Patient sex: F
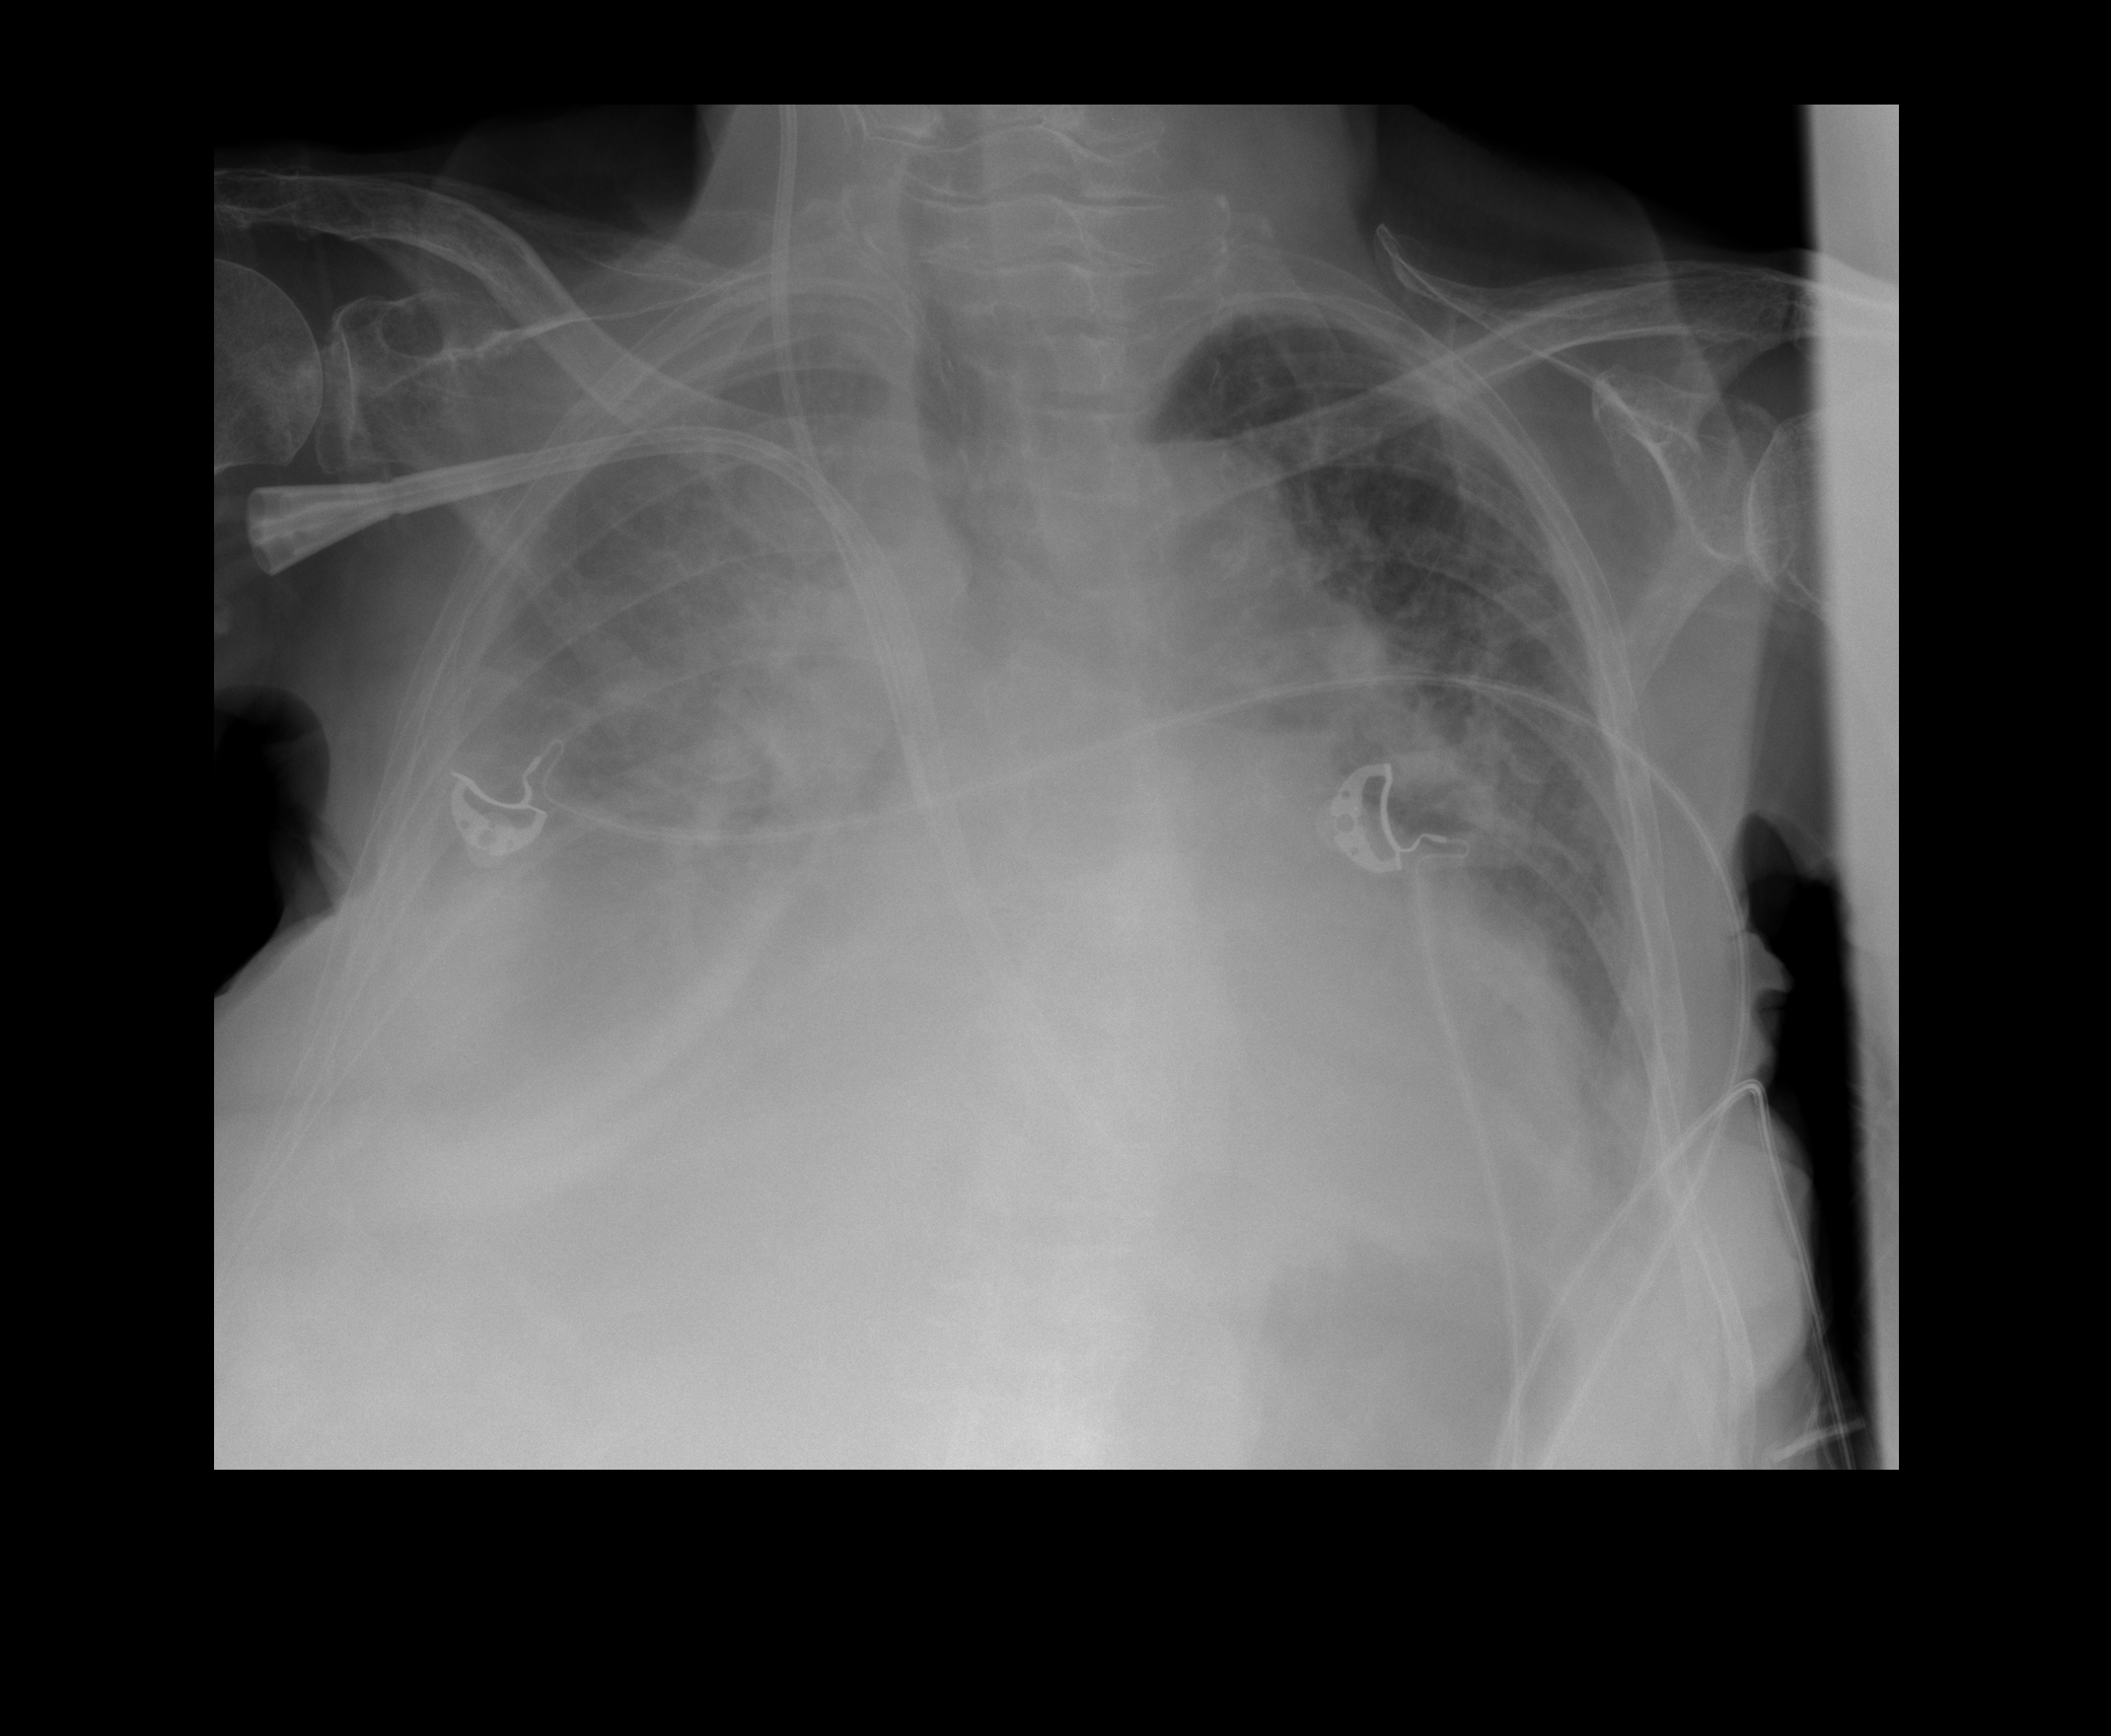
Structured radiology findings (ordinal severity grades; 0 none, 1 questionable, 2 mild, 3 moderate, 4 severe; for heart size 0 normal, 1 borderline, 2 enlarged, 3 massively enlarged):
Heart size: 2
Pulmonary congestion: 2
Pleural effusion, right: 3
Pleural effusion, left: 2
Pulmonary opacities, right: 3
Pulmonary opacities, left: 2
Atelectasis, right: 3
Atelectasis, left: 0